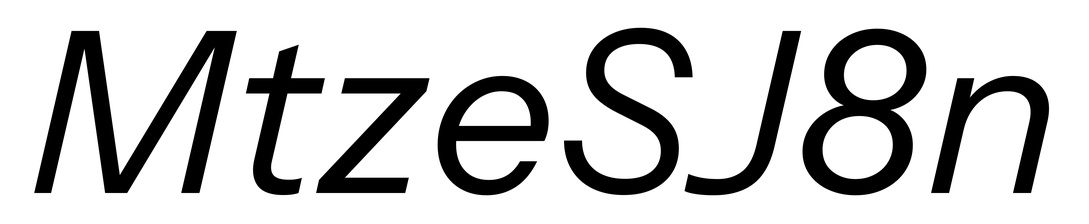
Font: InstrumentSans-Italic_Italic